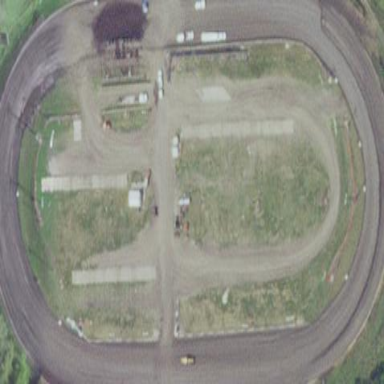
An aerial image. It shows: Motor sport raceway.